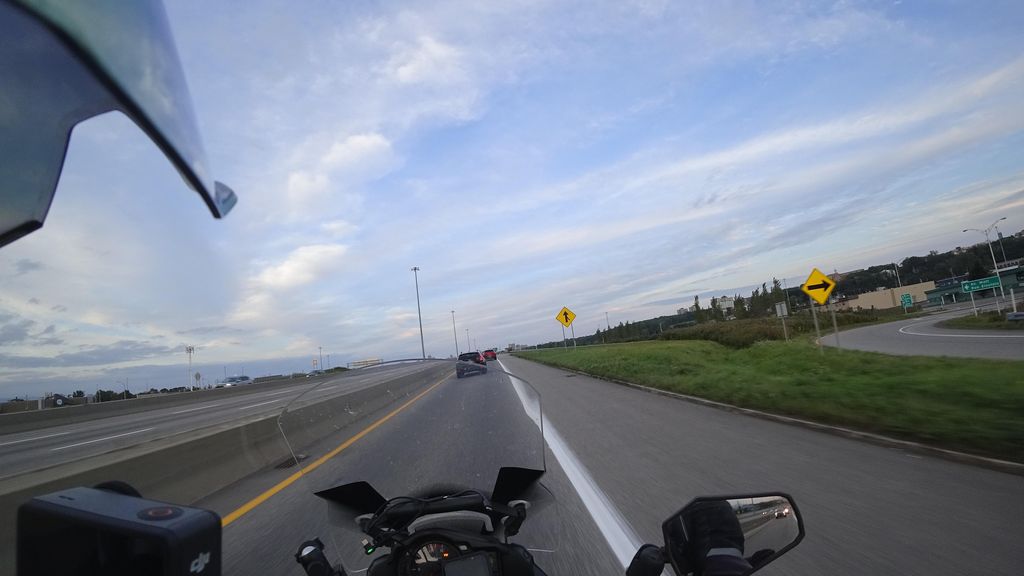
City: quebec_city